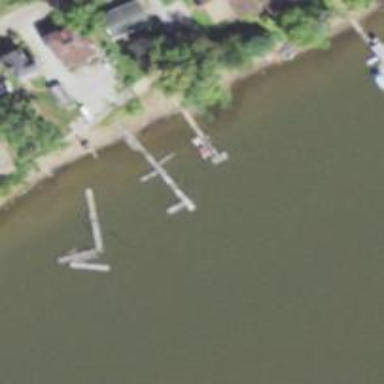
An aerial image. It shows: Pier with mooring facilities.